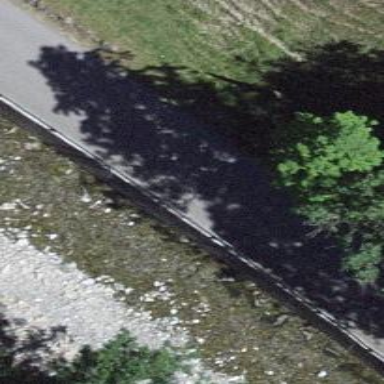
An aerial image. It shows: Tertiary road.